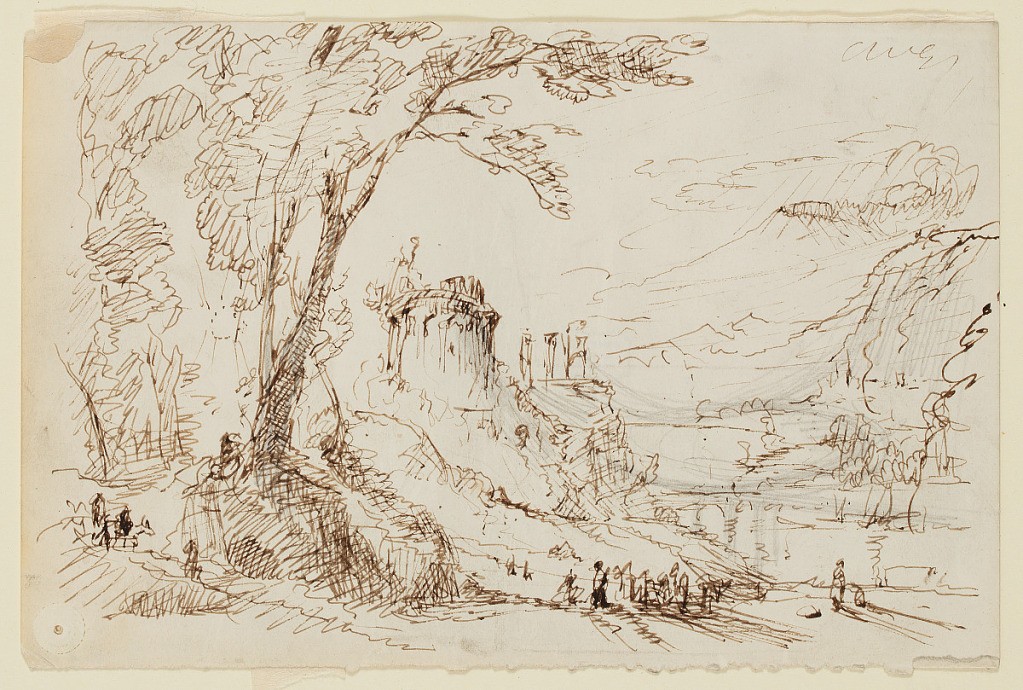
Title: Imaginary Landscape with Classical Ruins
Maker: Frederic Edwin Church, American, 1826–1900
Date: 1868–75
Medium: Pen and brown ink, graphite on off-white wove paper
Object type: Drawing
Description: Landscape sketch showing an imagined view of a dramatic, mountainous landscape with classical ruins. In the foreground, several standing figures face the view as they cast long shadows behind them. A figure riding a horse or donkey is visible at left, beneath a group of tall trees that partially block a view of the sun behind them. These trees also frame a view of a classical rotunda and several standing columns at center. In the middle distance at right, an arched bridge spans a river or lake, as mountains rise abruptly at right. In the background at upper right, an erupting volcano spewing smoke is visible across a range of shorter mountains below it. Some puffy clouds hang in the sky at upper right.